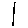
Label: line